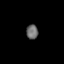
Tissue: prostate
Cell type: Myeloid cells
Senescence score: 0.6848
Nuclear area (px): 169
Mean DAPI intensity: 105.544